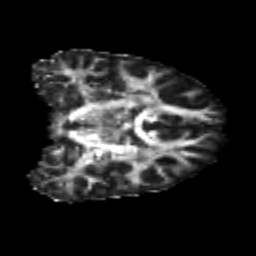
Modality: FA
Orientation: coronal
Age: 22
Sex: male
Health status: healthy
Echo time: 0.074 s